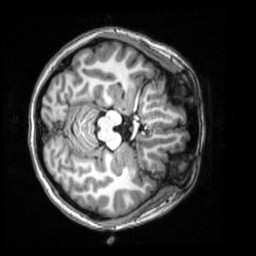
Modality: T1w
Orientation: axial
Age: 21
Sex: female
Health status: healthy
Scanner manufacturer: siemens
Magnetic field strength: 3 T
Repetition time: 2.53 s
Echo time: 0.00339 s